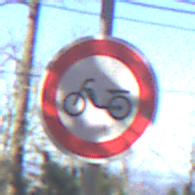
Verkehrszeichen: VerbotMofas
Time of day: MorningAfternoon
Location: Outdoor (Nature)
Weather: Clear
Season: Winter
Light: Natural